Interaction volume radius: 10 \u00c5
Interaction volume height: 35 \u00c5
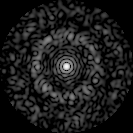
Disorder parameter: 0.8506